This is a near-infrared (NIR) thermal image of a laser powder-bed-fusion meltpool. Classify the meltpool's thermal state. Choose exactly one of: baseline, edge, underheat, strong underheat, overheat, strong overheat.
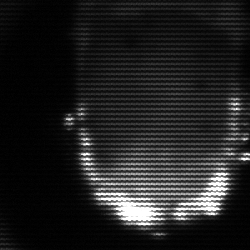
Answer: baseline